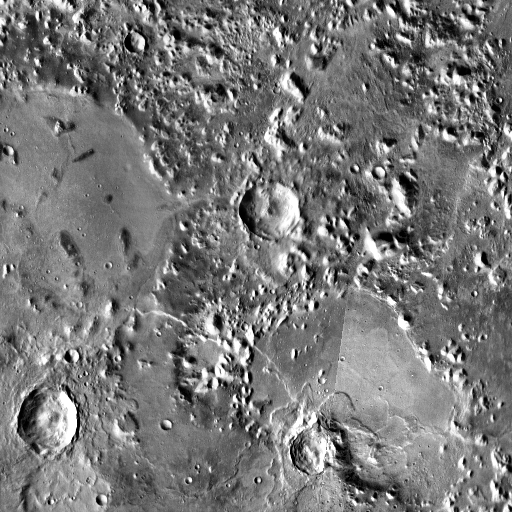
Crater classes present: Background, Other, Layered, Buried, Secondary